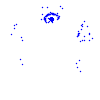
Particle: electron